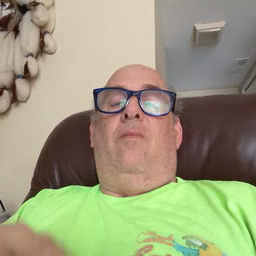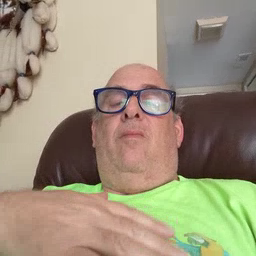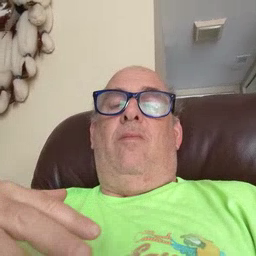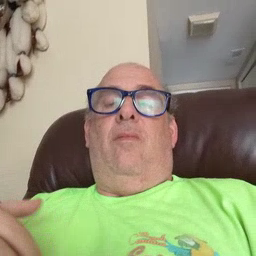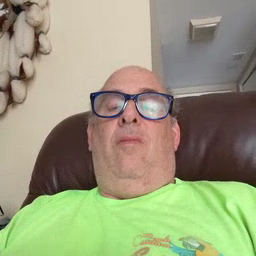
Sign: zebra